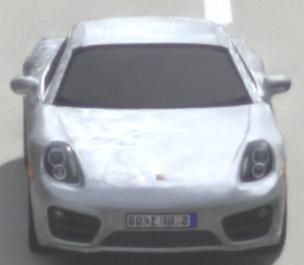
Make: Porsche
Model: Cayman
Detailed model: Cayman (981C)
Model produced from: 2013/03
Model produced until: 2014/04
Doors: 2
Color: white
Road condition: dry road
Daytime: morning or afternoon
Contrast: low contrast